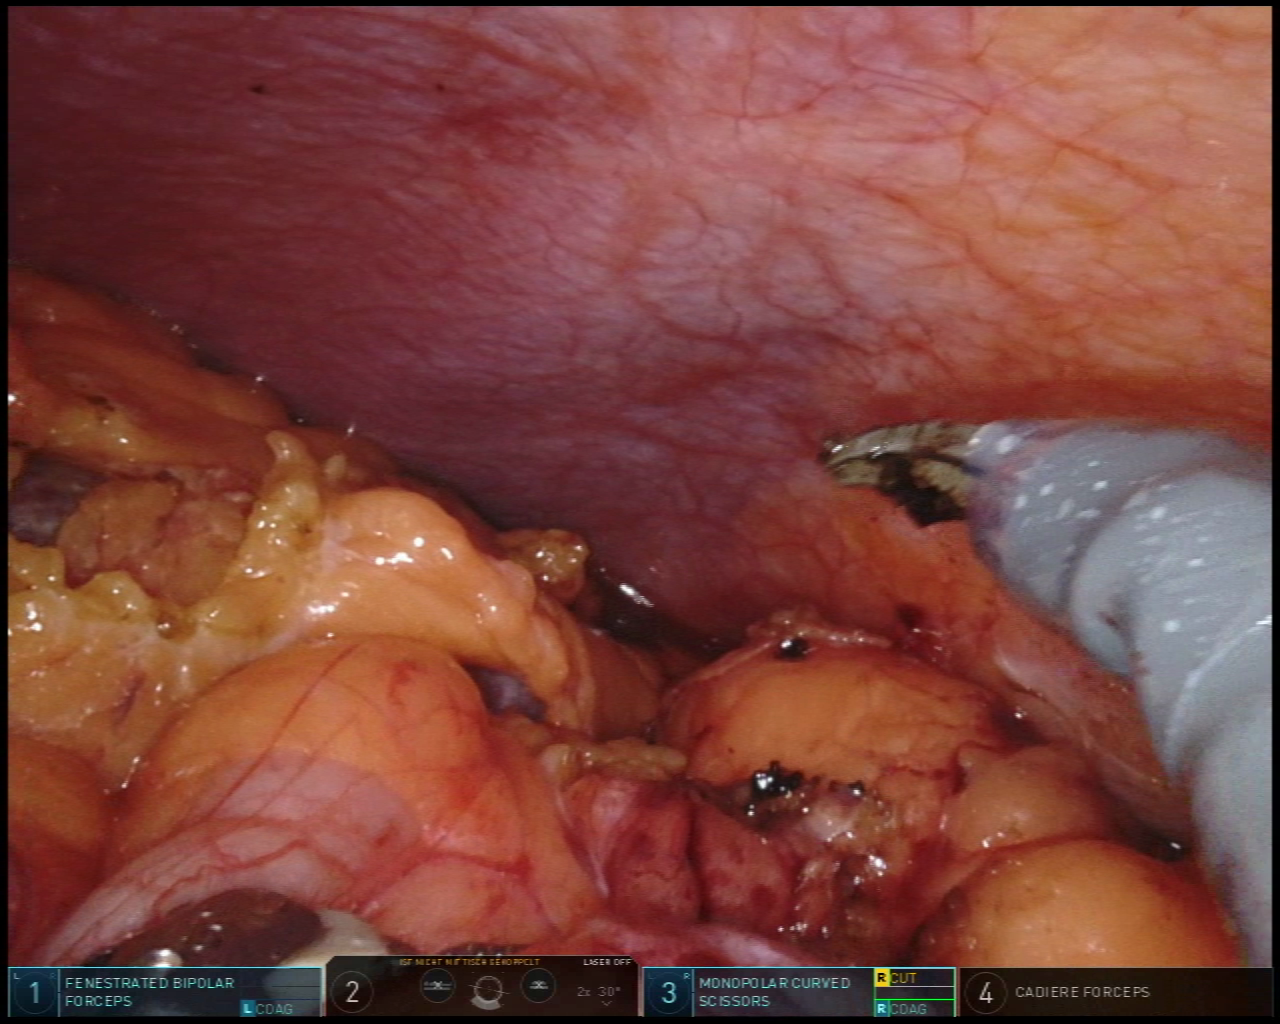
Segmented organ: abdominal_wall
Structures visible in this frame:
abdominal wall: yes
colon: yes
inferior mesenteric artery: no
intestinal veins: no
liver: no
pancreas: no
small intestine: no
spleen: yes
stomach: no
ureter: no
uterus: no
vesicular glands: no